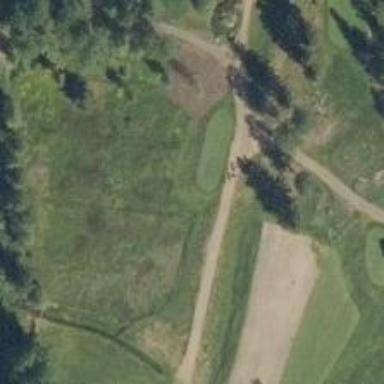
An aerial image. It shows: Service road designated as golf cart path.